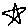
Label: star